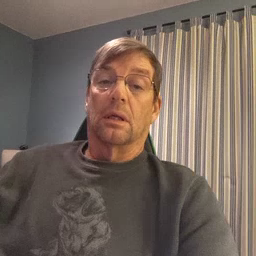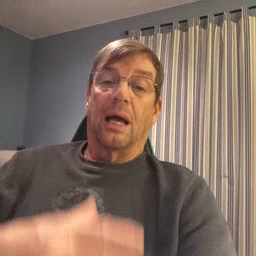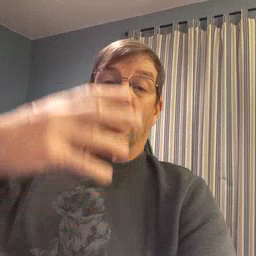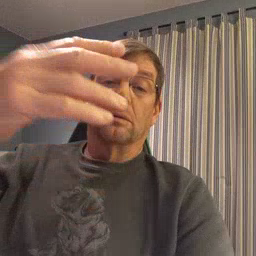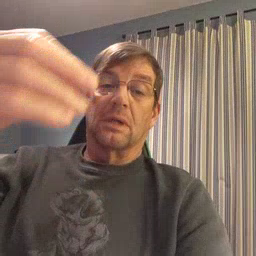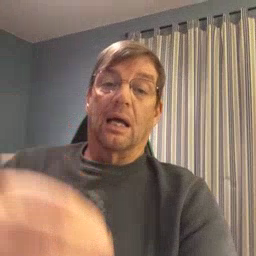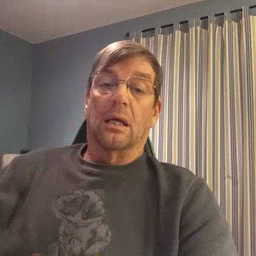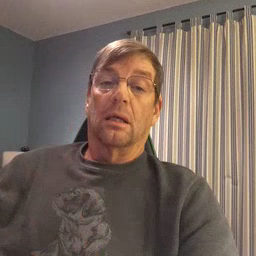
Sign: outside